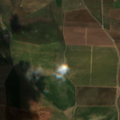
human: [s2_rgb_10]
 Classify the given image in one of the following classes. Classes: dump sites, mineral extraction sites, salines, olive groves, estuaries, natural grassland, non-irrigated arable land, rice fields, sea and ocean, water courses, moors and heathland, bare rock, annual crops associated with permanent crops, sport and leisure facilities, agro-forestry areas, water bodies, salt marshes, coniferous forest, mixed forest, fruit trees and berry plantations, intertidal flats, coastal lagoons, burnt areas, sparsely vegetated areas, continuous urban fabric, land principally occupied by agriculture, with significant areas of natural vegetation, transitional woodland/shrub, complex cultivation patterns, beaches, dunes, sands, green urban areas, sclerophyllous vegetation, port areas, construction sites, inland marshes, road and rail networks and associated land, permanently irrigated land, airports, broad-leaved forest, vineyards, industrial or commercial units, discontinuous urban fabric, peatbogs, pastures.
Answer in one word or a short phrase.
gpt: non-irrigated arable land, vineyards, olive groves, complex cultivation patterns